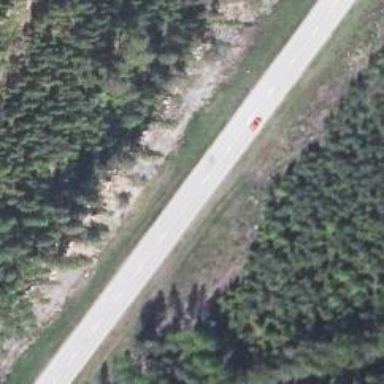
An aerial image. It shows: Asphalt road classified as trunk highway.